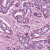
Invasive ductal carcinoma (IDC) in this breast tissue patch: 1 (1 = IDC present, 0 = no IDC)